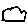
Label: cloud